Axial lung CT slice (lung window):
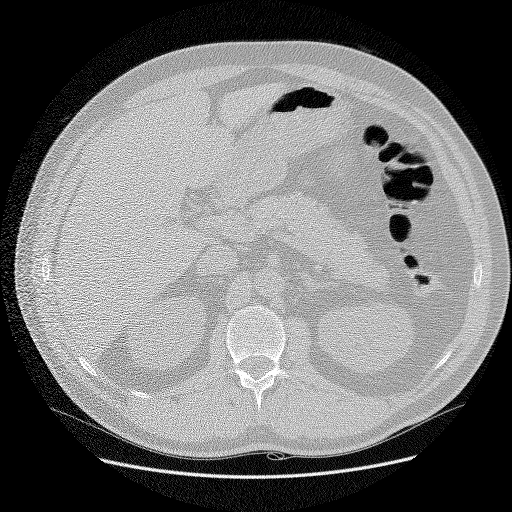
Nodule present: no